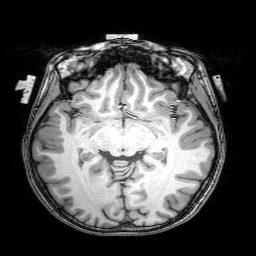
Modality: T1w
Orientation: coronal
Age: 27
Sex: female